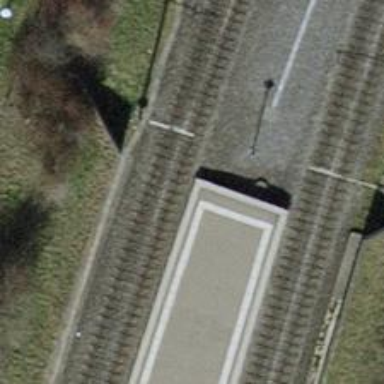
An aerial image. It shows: Railway track with contact line for electrification.